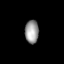
Tissue: lung
Cell type: Endothelial cells
Senescence score: 0.5996
Nuclear area (px): 312
Mean DAPI intensity: 152.619